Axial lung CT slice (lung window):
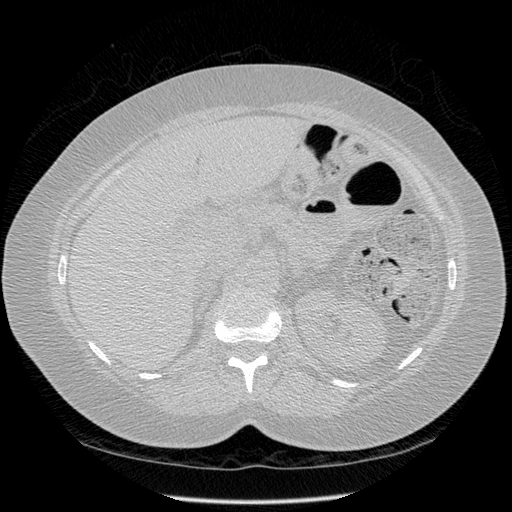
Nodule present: no